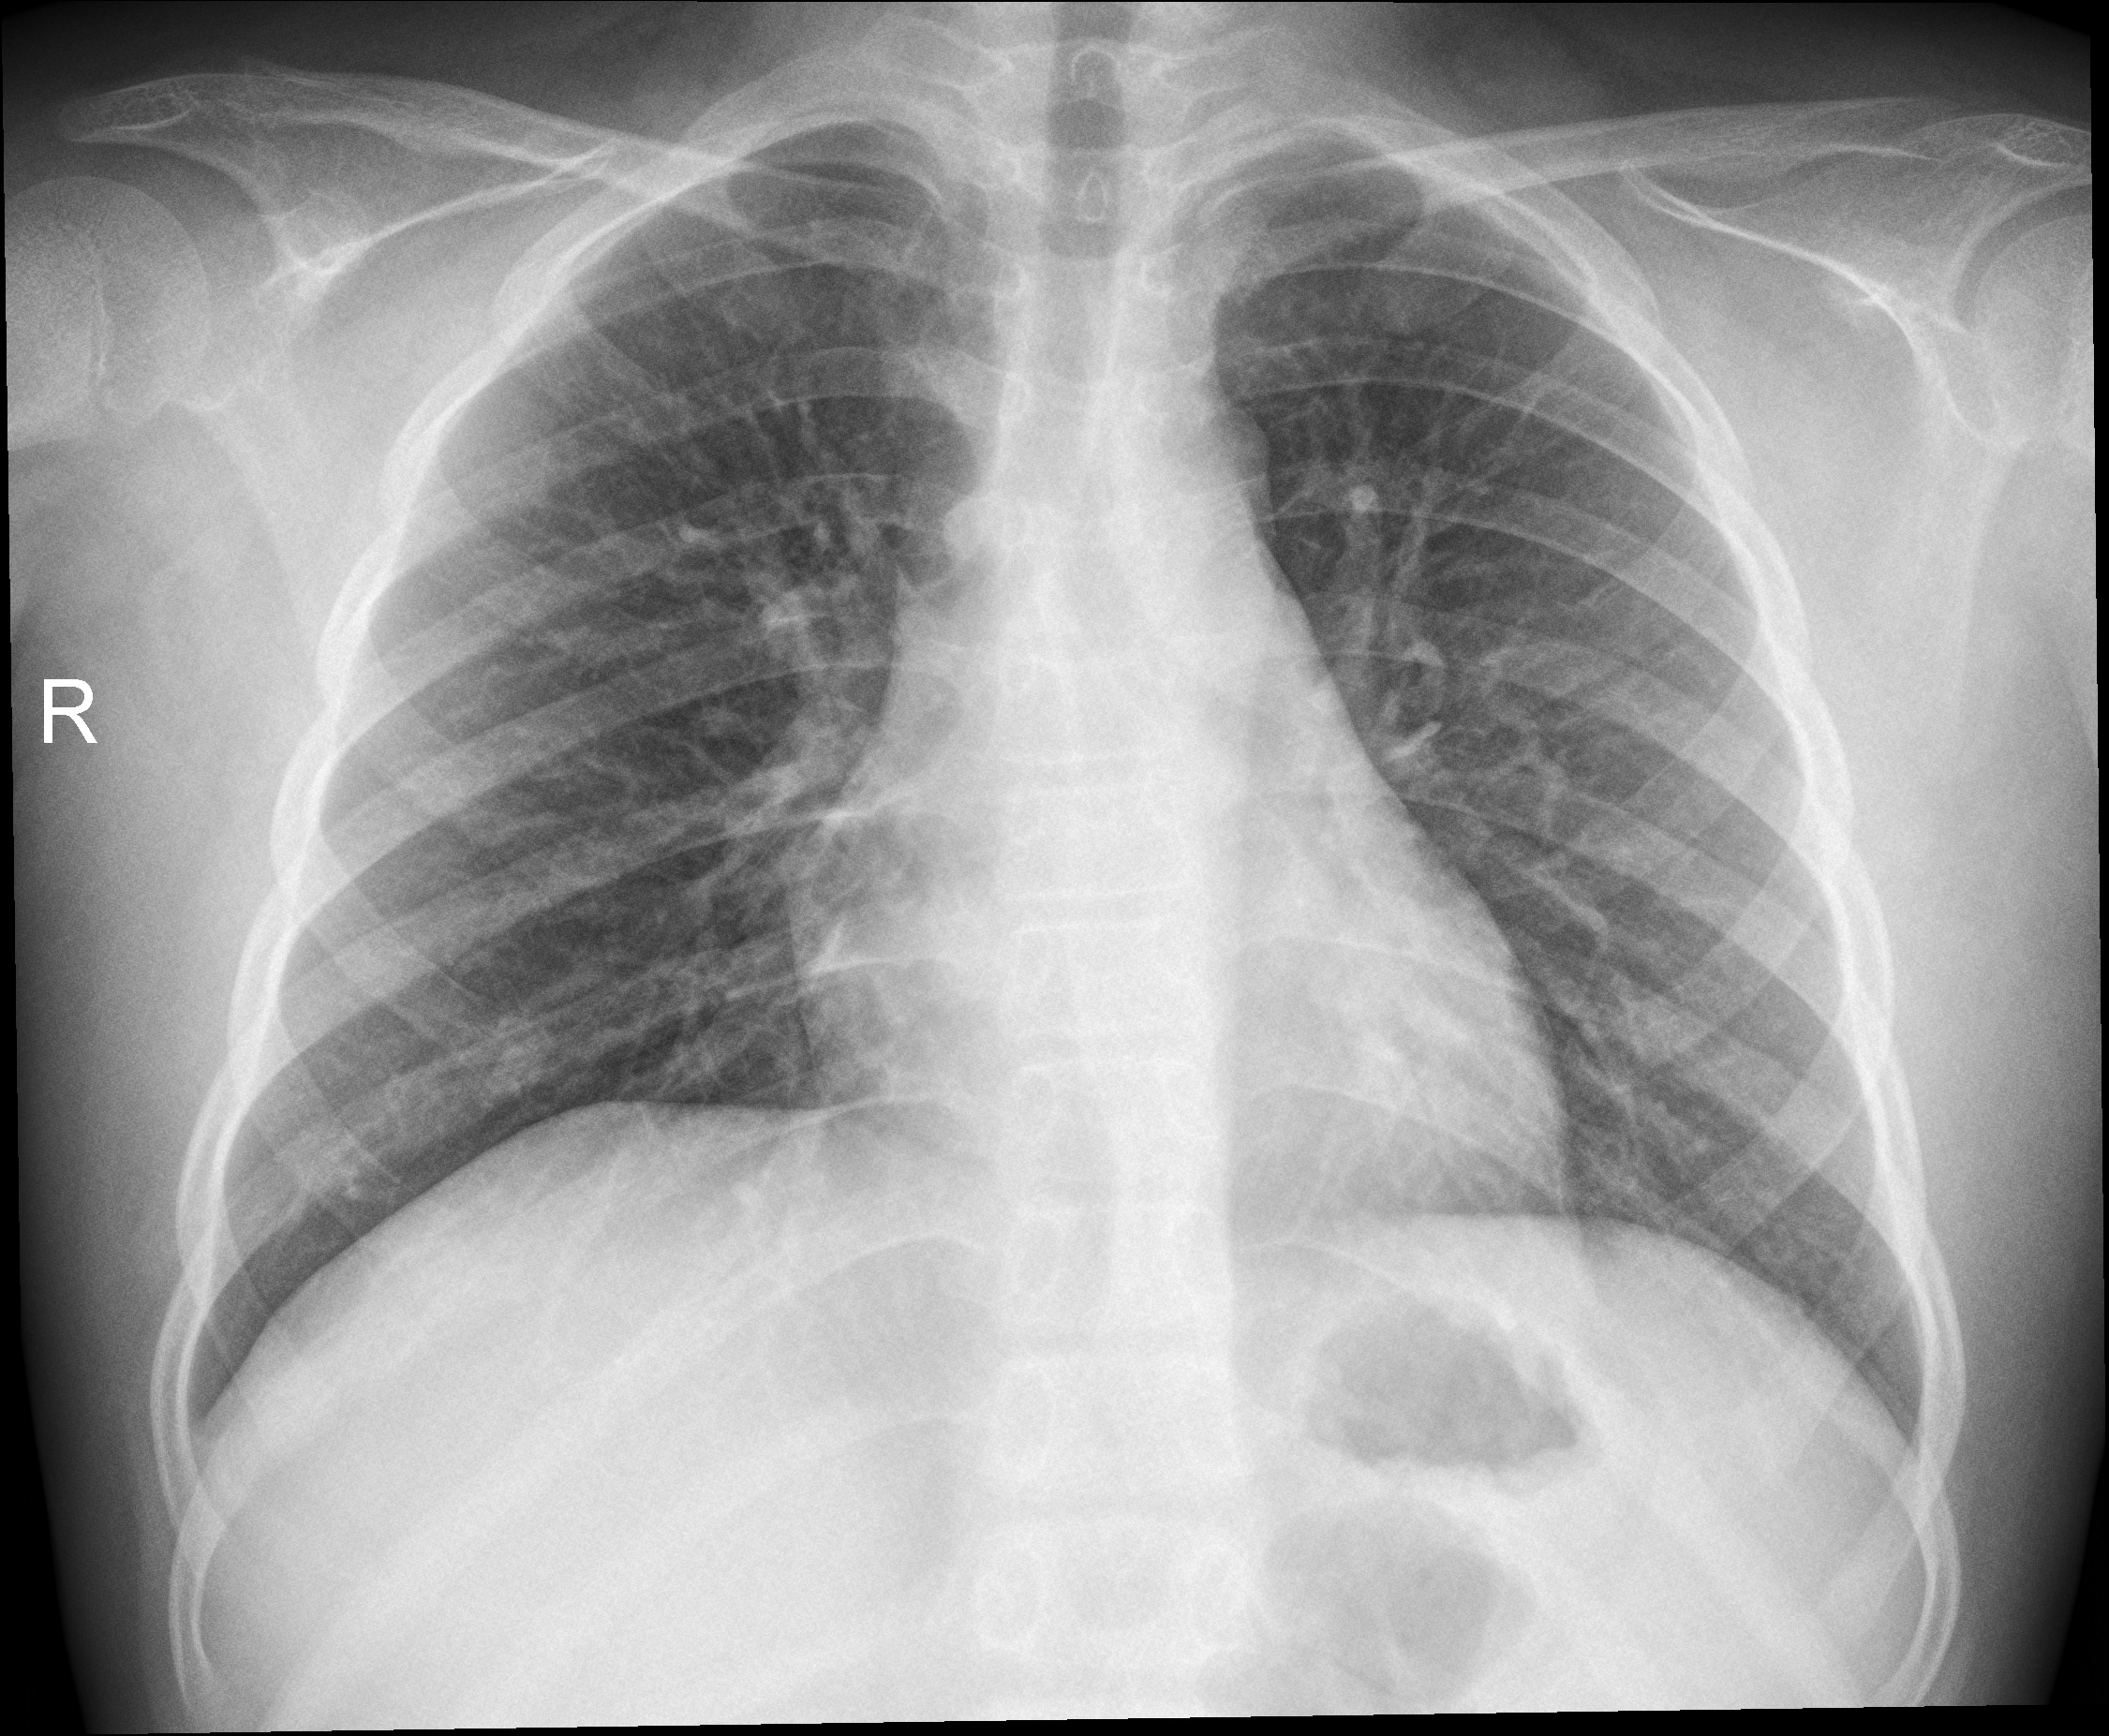
Diagnosis: NORMAL